Question: I am designing a game in Android. The game will generate notification when the user is not player my game for sometime.
Question:
When user clicks the notification automatically the game has to be triggered. Could you please assist me how to achieve this ?
'''
public class AndroidLauncher extends AndroidApplication implements ActionResolver {
AlarmManager am;
@Override
protected void onCreate (Bundle savedInstanceState) {
super.onCreate(savedInstanceState);
AndroidApplicationConfiguration config = new AndroidApplicationConfiguration();
initialize(new MainGame(this), config);
}
@Override
public void showOrLoadInterstital() {
// TODO Auto-generated method stub
}
@Override
public void sendToGoogleAnalytics(String arg) {
// TODO Auto-generated method stub
}
@Override
public void setNotification(String msg) {
// TODO Auto-generated method stub
am = (AlarmManager) getSystemService(Context.ALARM_SERVICE);
setOneTimeAlarm(msg);
}
public void setOneTimeAlarm(String msg) {
Intent intent = new Intent(this, TimeAlarm.class);
PendingIntent pendingIntent = PendingIntent.getBroadcast(this, 0,
intent, PendingIntent.FLAG_ONE_SHOT);
am.set(AlarmManager.RTC_WAKEUP,
System.currentTimeMillis() + (1 * 1000), pendingIntent);
}
'''
}
## TimeAlarm
'''
public class TimeAlarm extends BroadcastReceiver {
NotificationManager nm;
@Override
public void onReceive(Context context, Intent intent) {
int currentapiVersion = android.os.Build.VERSION.SDK_INT;
nm = (NotificationManager) context.getSystemService(Context.NOTIFICATION_SERVICE);
PendingIntent contentIntent = PendingIntent.getActivity(context, 0, new Intent(), 0);
String heading = "Content Heading";
String message = "Message";
String tickerHeading="Ticker Heading";
if (currentapiVersion < android.os.Build.VERSION_CODES.HONEYCOMB) {
Notification n;
n = new Notification(R.drawable.notification_icon_72_72, " API < 11 Msg", 0);
n.setLatestEventInfo(context, heading , message, contentIntent);
n.flags = Notification.FLAG_AUTO_CANCEL;
nm.notify(0, n);
}else{
Resources res = context.getResources();
NotificationCompat.Builder builder = new NotificationCompat.Builder(context);
builder.setContentIntent(contentIntent)
.setSmallIcon(R.drawable.notification_icon_72_72)
.setLargeIcon(BitmapFactory.decodeResource(res, R.drawable.notification_icon_114_114))
.setTicker(tickerHeading)
.setWhen(System.currentTimeMillis())
.setAutoCancel(true)
.setContentTitle( heading)
.setContentText(message);
Notification n = builder.build();
nm.notify(1, n);
}
}
}
'''

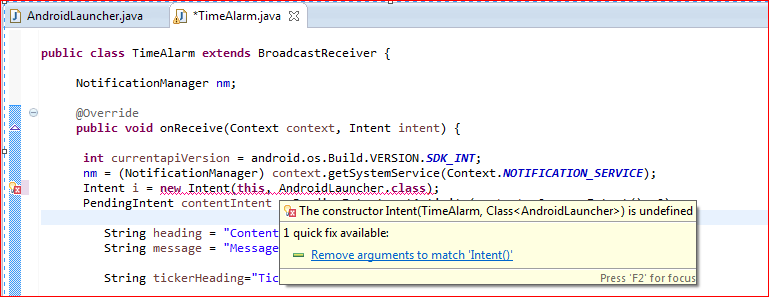
Answer: Assuming you already have a place where is code is being called after a certain amount of time this is what should be in it:
'''
NotificationManager mNotificationManager = (NotificationManager)
this.getSystemService(Context.NOTIFICATION_SERVICE);
Intent i = new Intent(context, ActivityToLaunch.class);
i.setFlags(Intent.FLAG_ACTIVITY_CLEAR_TOP |
Intent.FLAG_ACTIVITY_SINGLE_TOP);
PendingIntent contentIntent = PendingIntent.getActivity(this, 0, i, PendingIntent.FLAG_UPDATE_CURRENT);
NotificationCompat.Builder mBuilder =
new NotificationCompat.Builder(this)
.setSmallIcon(R.drawable.my_icon)
.setLargeIcon(BitmapFactory.decodeResource(getResources(),R.drawable.my_large_icon))
.setAutoCancel(true)
.setContentTitle("notification title")
.setStyle(new NotificationCompat.BigTextStyle().bigText("message of notification"))
.setDefaults(Notification.DEFAULT_SOUND)
.setTicker("message of notificaiton in status bar")
.setContentText("message of notificaiton");
mBuilder.setContentIntent(contentIntent);
mNotificationManager.notify(NOTIFICATION_ID, mBuilder.build());
'''